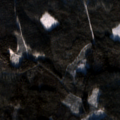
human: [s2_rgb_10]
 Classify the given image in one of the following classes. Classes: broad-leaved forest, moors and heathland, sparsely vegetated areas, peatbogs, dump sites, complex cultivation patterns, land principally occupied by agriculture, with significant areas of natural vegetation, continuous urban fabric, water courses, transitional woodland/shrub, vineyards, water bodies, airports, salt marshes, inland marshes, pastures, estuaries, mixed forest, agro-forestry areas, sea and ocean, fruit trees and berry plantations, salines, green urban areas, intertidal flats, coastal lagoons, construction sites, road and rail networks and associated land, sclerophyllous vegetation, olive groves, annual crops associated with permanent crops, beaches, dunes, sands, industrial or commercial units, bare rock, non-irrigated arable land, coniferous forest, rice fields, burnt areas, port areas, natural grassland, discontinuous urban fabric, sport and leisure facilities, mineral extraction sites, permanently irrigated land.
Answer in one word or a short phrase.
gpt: coniferous forest, mixed forest, transitional woodland/shrub